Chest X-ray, PA view. Patient: 23 years old, sex F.
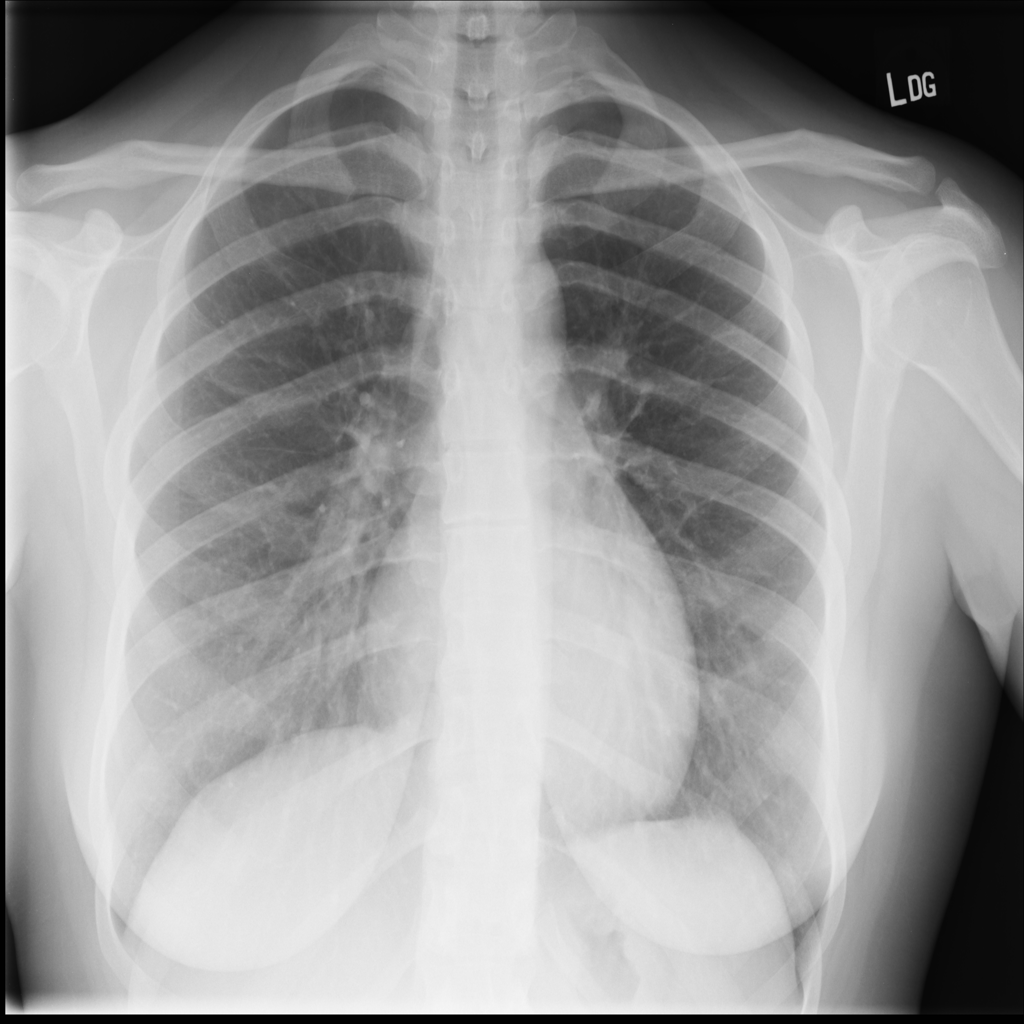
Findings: No Finding